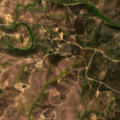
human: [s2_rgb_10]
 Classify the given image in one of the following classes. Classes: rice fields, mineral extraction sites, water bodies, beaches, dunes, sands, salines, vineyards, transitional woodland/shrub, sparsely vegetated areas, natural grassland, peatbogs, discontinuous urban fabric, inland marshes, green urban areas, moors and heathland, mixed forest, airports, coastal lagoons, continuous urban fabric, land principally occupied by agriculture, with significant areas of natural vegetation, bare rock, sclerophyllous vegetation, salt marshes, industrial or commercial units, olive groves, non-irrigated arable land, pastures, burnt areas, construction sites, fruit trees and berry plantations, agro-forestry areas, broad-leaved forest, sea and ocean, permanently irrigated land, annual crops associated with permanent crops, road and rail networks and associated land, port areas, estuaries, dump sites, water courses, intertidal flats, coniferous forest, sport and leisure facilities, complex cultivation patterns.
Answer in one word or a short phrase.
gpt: olive groves, land principally occupied by agriculture, with significant areas of natural vegetation, transitional woodland/shrub